Question: is there a way to read all categories that can be assigned to appointment?
There is a list with predefined categories and I can assign my own category(categorie1).
All that categories can be selected from "Categories" dialog.
I need this whole list in my C# project.

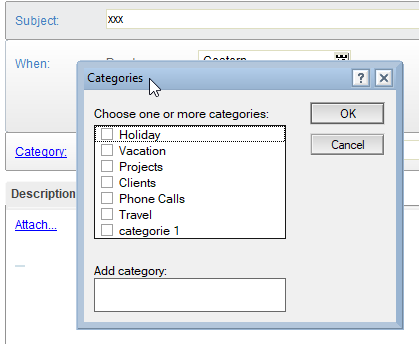
Answer: Default categories are hard coded:
'''
"Holiday", "Vacation", "Projects", "Clients", "Phone Calls", "Travel"
'''
Add these as constants to your code.
Get the additional custom categories with key "UserCategories" from profile document "CalendarProfile".
Read the values with db.getProfileDocument() from mail db:
'''
...
Document doc = db.getProfileDocument("CalendarProfile", session.getUserName());
Object userCategories = doc.getItemValue("UserCategories");
...
'''